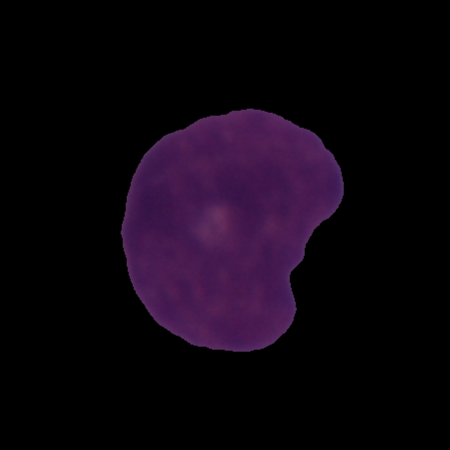
Label: cancer